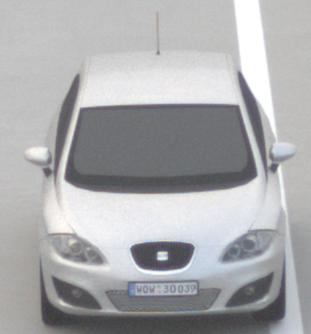
Make: SEAT
Model: Leon 1.4
Detailed model: Leon (1P)
Model produced from: 2009/04
Model produced until: 2010/08
Doors: 5
Color: white
Road condition: dry road
Daytime: morning or afternoon
Contrast: low contrast